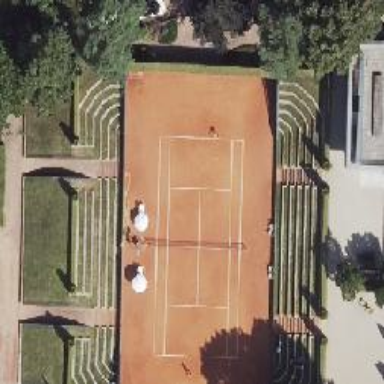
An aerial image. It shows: Stadium used for tennis matches.